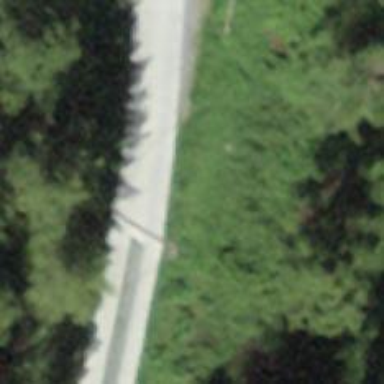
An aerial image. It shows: Concrete track with grade1 tracktype.